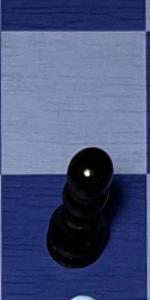
Label: Pawn_Black